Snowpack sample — Snodgrass Mountain, Crested Butte, Colorado (2/4/25, 12:06 PM MST)
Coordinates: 38.923, -106.968
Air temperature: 35 °F
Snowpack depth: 80 cm
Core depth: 70 cm
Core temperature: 32 °F
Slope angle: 14°, slope face: 78°
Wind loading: low
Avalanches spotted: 0
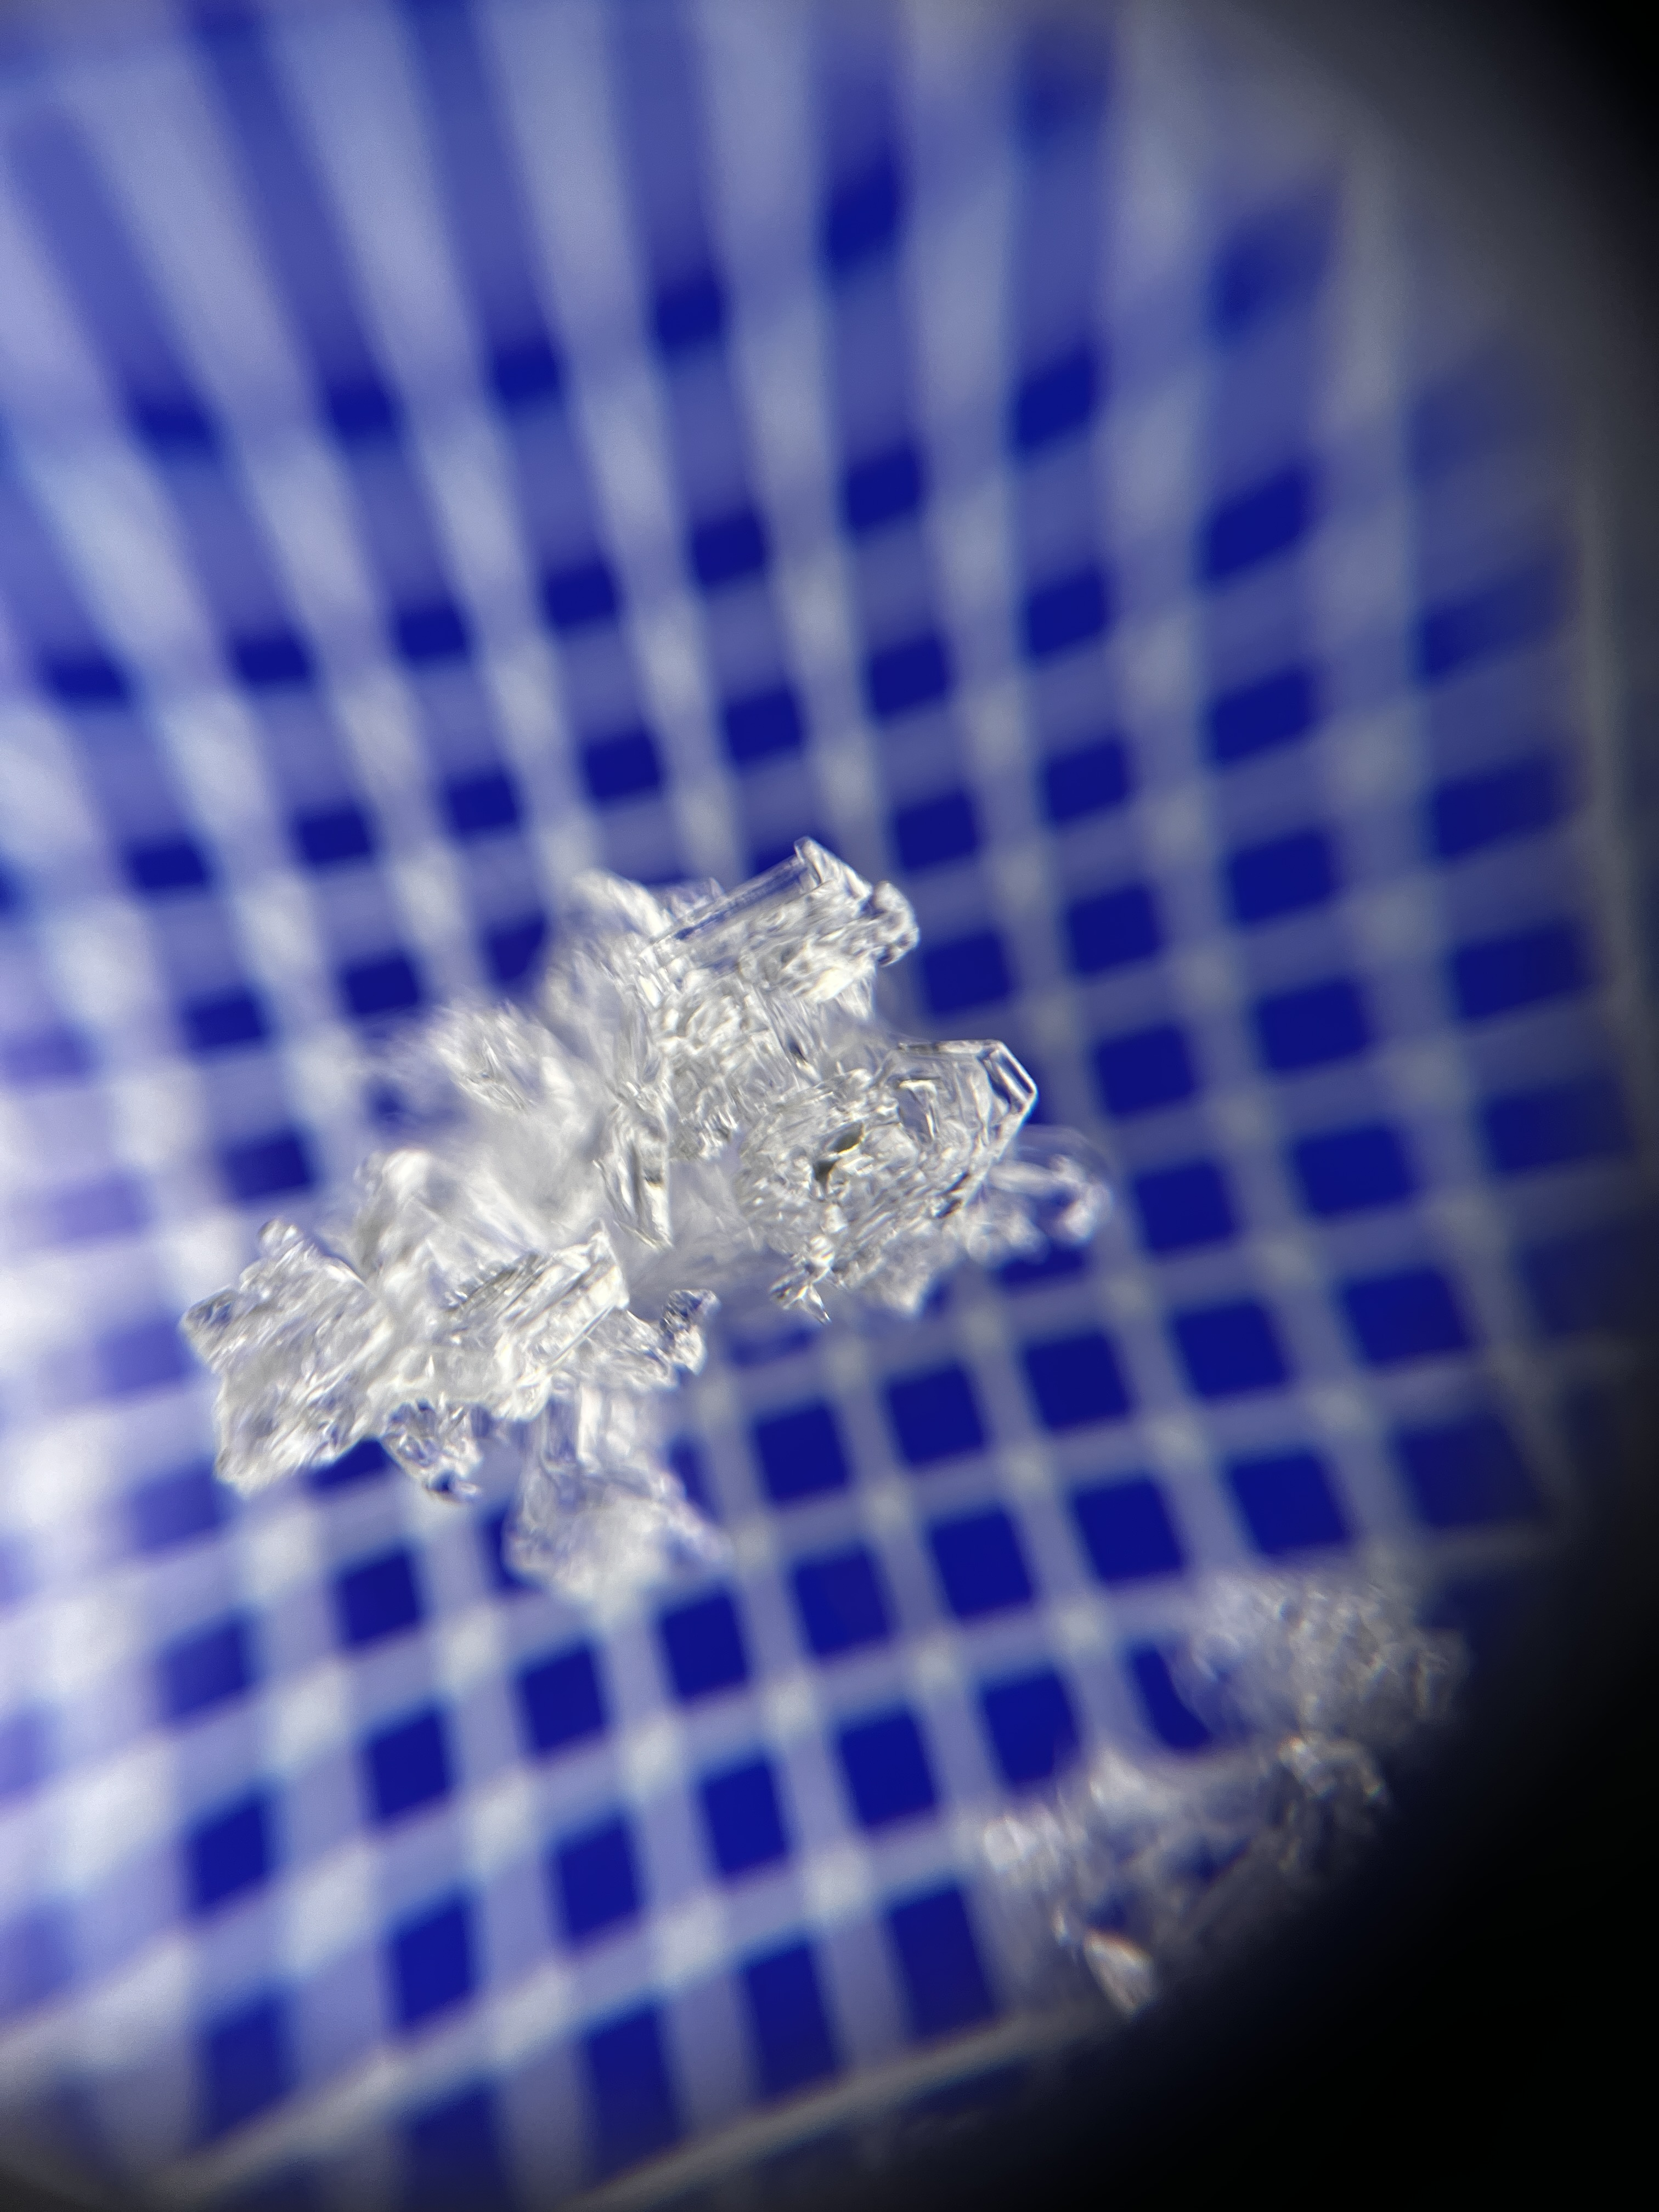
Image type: magnified_profile
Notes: No avalanches nearby, unusually warm weather for the last month reported by residents, Collected 25 yards from treeline